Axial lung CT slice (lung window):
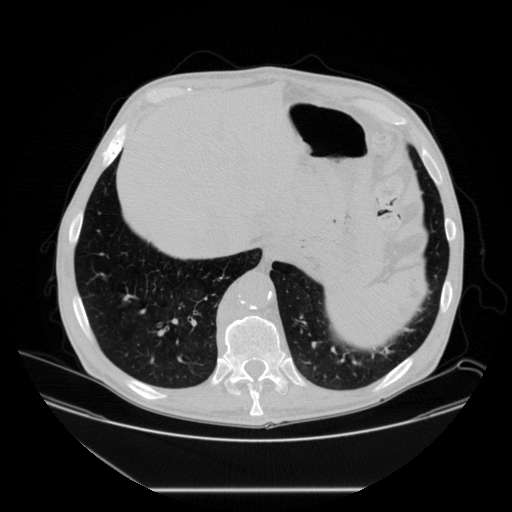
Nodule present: no